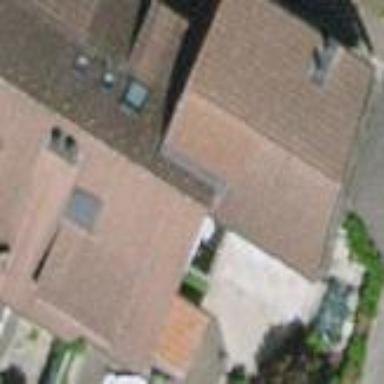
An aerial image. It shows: Simple house.